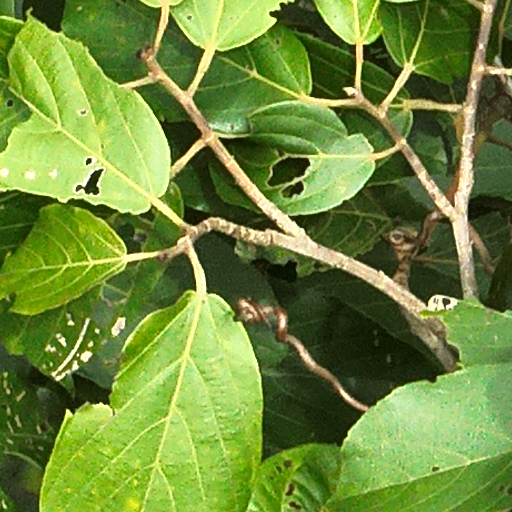
Species: Apeiba tibourbou
GBIF accepted scientific name: Apeiba tibourbou
Crown area (m\u00b2): 143.724